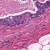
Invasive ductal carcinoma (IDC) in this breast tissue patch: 0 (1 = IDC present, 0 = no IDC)